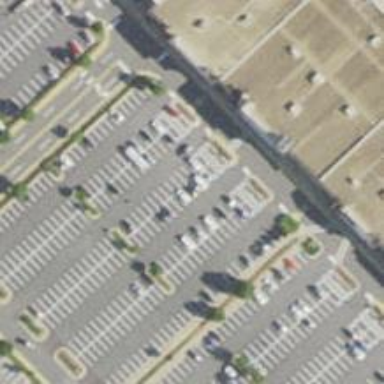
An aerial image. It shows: Parking space.